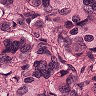
Metastatic tissue present: yes